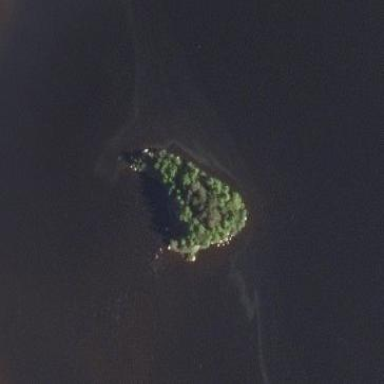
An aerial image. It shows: Islet.